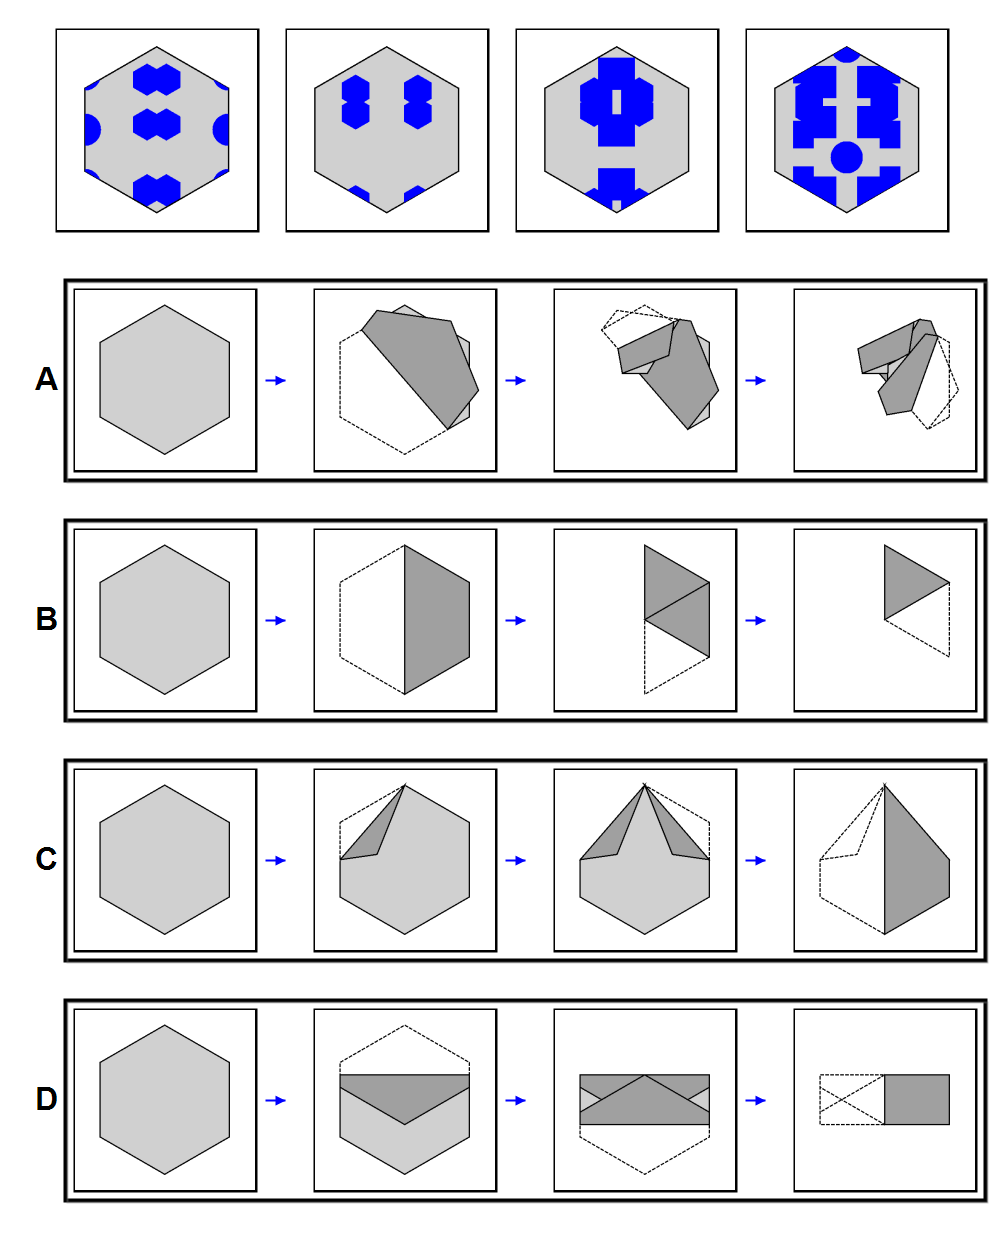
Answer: D